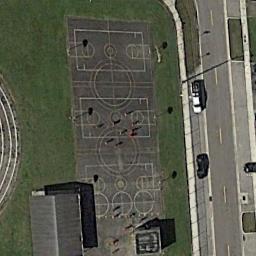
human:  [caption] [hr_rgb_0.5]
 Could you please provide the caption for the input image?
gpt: There are many people on the basketball court .

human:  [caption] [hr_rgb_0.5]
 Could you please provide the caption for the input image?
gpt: Three basketball courts are neatly arrayed on the lawn,Next to a building and a road .

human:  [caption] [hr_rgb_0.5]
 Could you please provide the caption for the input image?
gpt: There are three basketball courts in the middle of grass with a road pass by .

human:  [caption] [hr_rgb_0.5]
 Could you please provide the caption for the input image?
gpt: Three basketball courts on the lawn while a road and two buildings beside .

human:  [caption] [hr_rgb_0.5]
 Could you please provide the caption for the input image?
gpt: A road is beside two basketball courts .